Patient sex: F
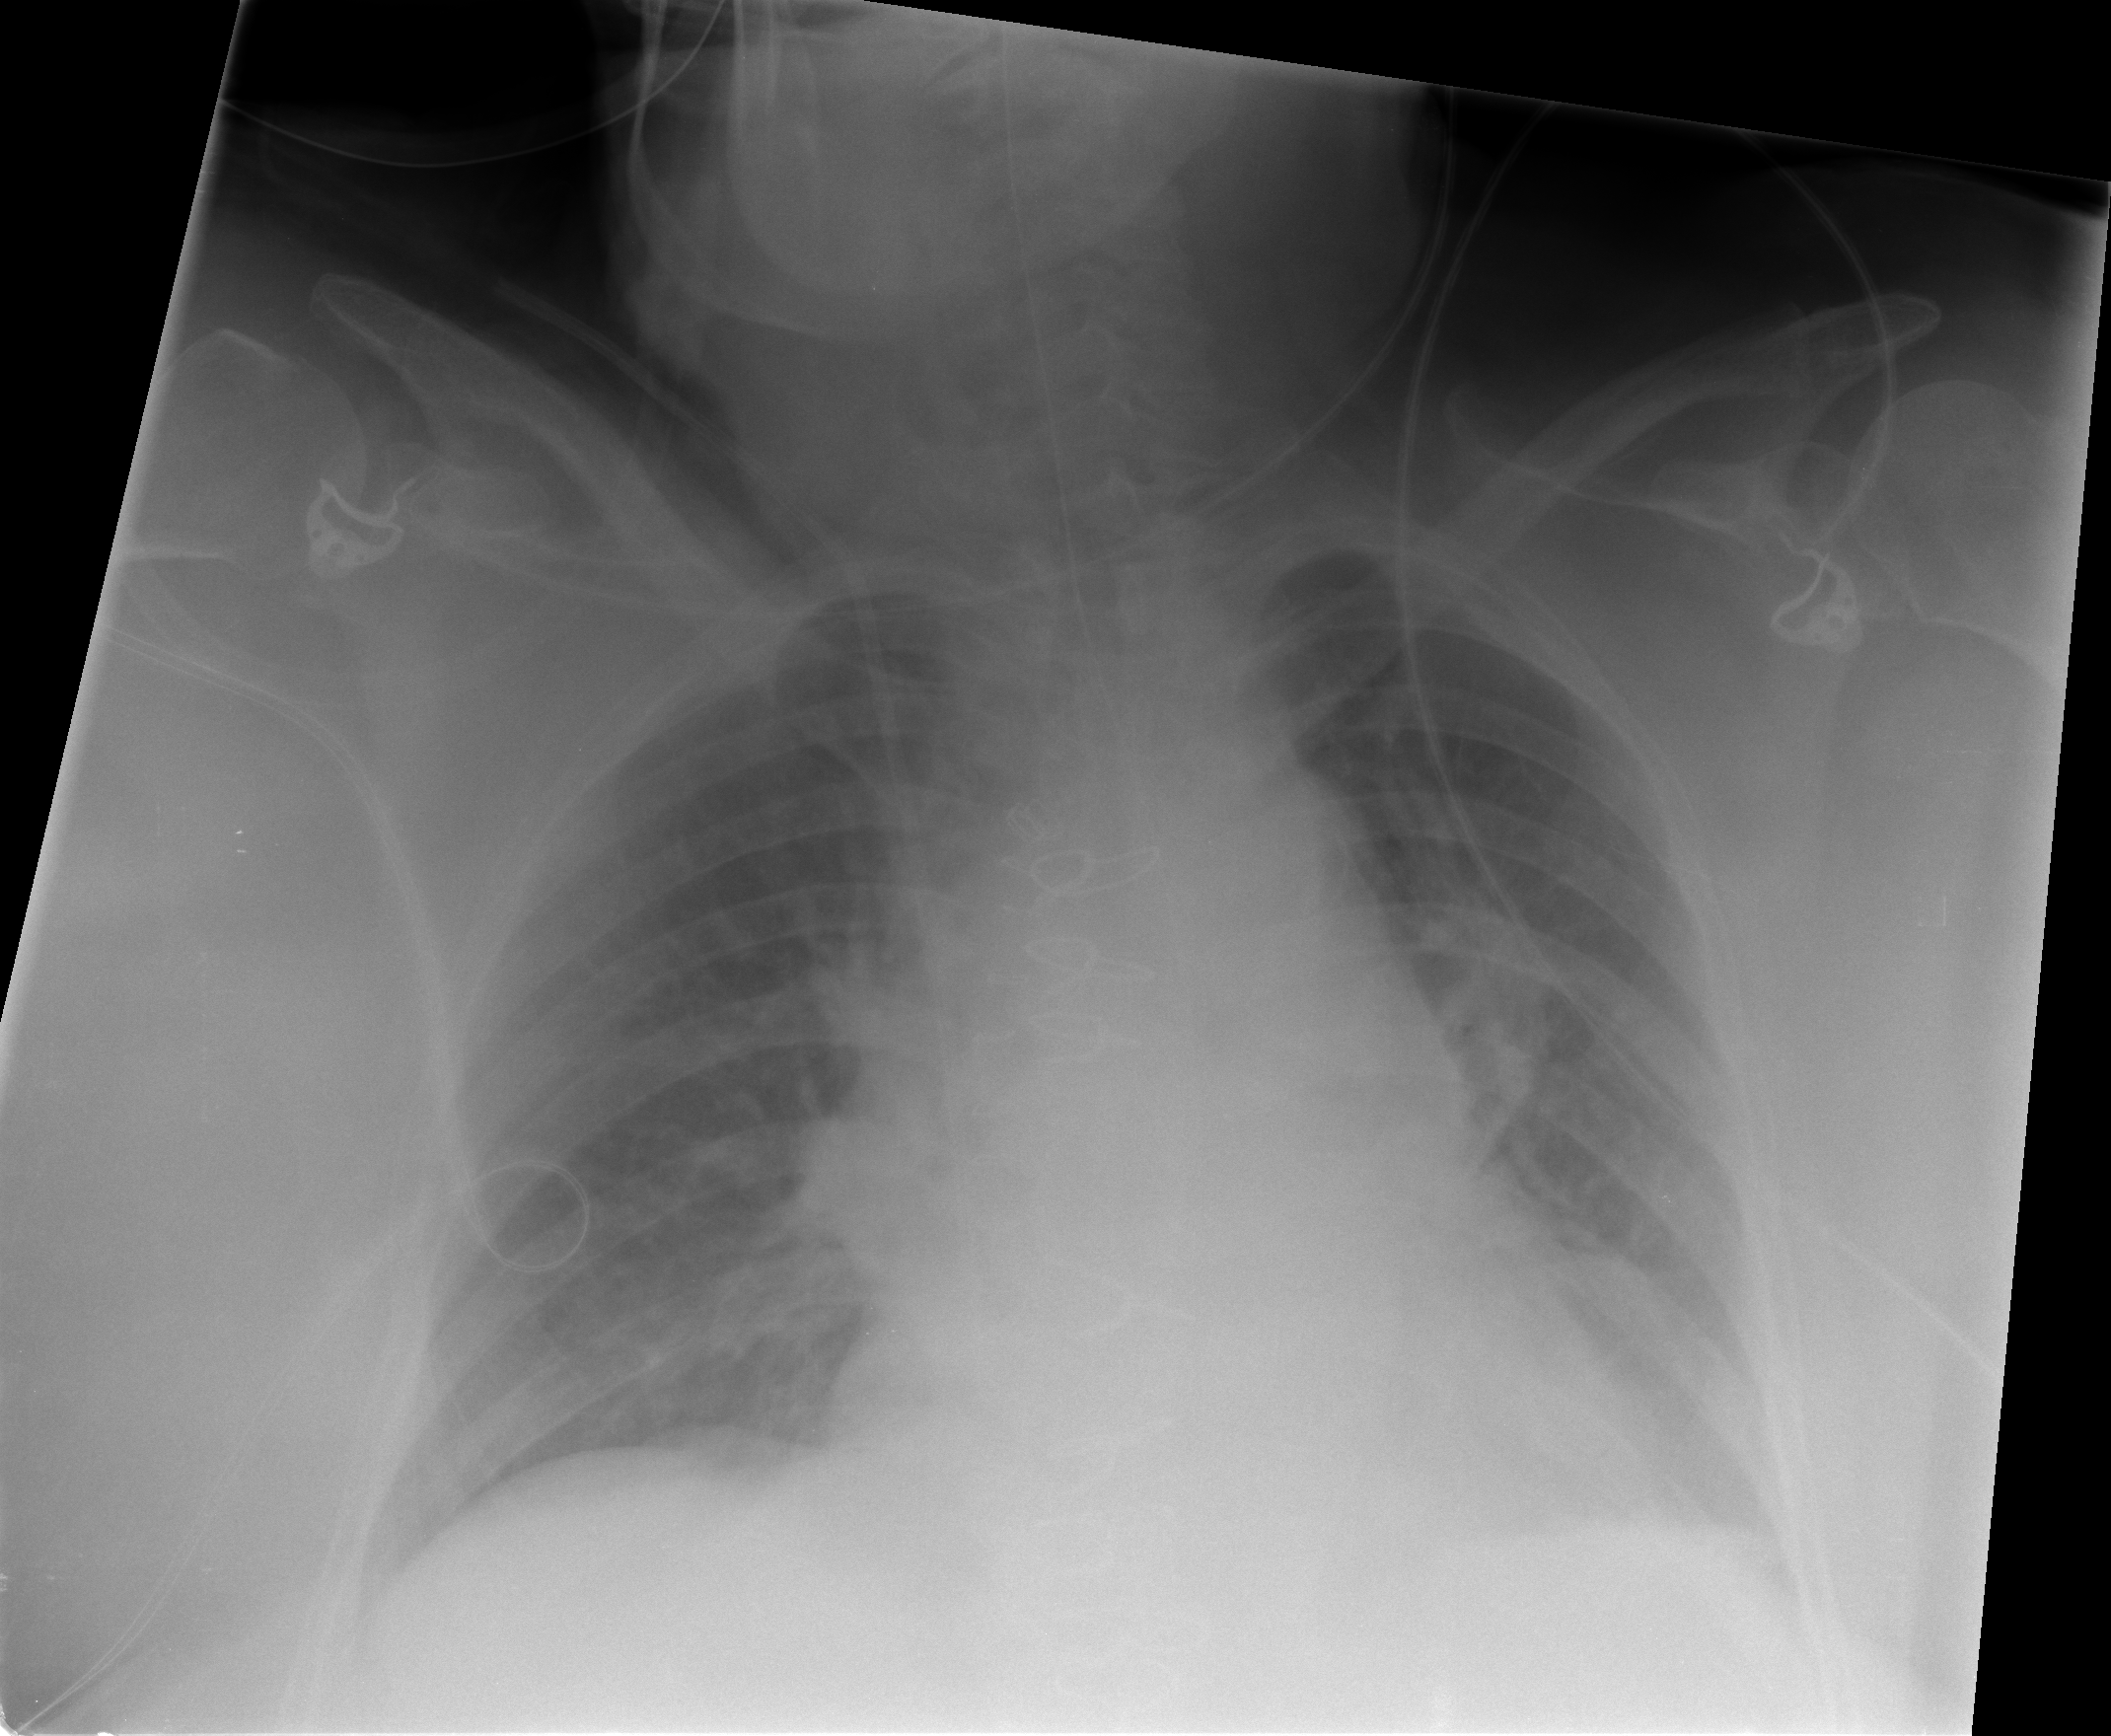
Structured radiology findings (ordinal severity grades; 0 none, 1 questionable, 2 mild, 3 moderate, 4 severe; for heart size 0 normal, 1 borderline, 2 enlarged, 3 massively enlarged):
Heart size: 1
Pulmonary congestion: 2
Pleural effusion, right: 1
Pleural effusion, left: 1
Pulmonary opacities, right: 0
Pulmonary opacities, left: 0
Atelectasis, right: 2
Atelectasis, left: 2